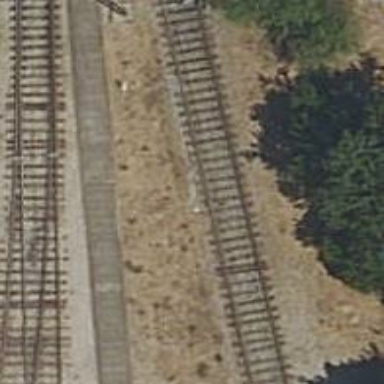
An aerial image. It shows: Railway yard with electrified contact lines.